Question: It seems very trendy these days to us '<li>' tags for navigation purposes without nesting them inside a '<ul>' or '<ol>'. But I have been having rendering problems in IE7 and below (no surprise there) when nesting the '<li>' tag directly inside an HTML5 '<nav>' tag.
The following example does some funny things:
'''
<nav class="nav1">
<li>Item 1</li>
<li>Item 2</li>
<li>Item 3</li>
</nav>
<p>Lorem ipsum dolor sit amet, consectetur adipisicing elit.</p>
<nav class="nav2">
<li>Item 4</li>
<li>Item 5</li>
<li>Item 6</li>
</nav>
'''
<URL> including CSS
Using IETester and the debugging tool, if you analyse the DOM you will see that it looks like IE duplicates some '<li>' tags and tries to pull them together, even though they are separated by a '<p>' tag.

This yields strange results (visually) when you have multiple '<nav>' '<li>' combos throughout your page.
Has anybody else experienced this and can they provide a solution to fix it? Am I going to have to include a '<ul>' tag and risk looking untrendy? :)
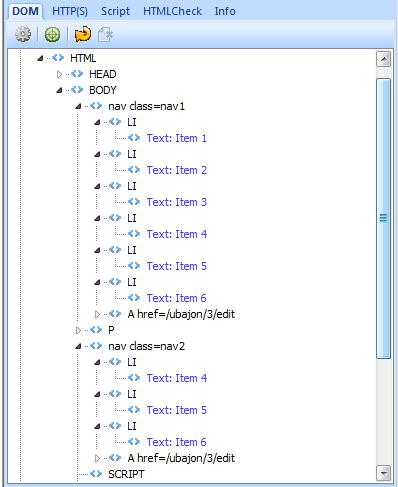
Answer: Even by HTML5 rules, an <URL>.